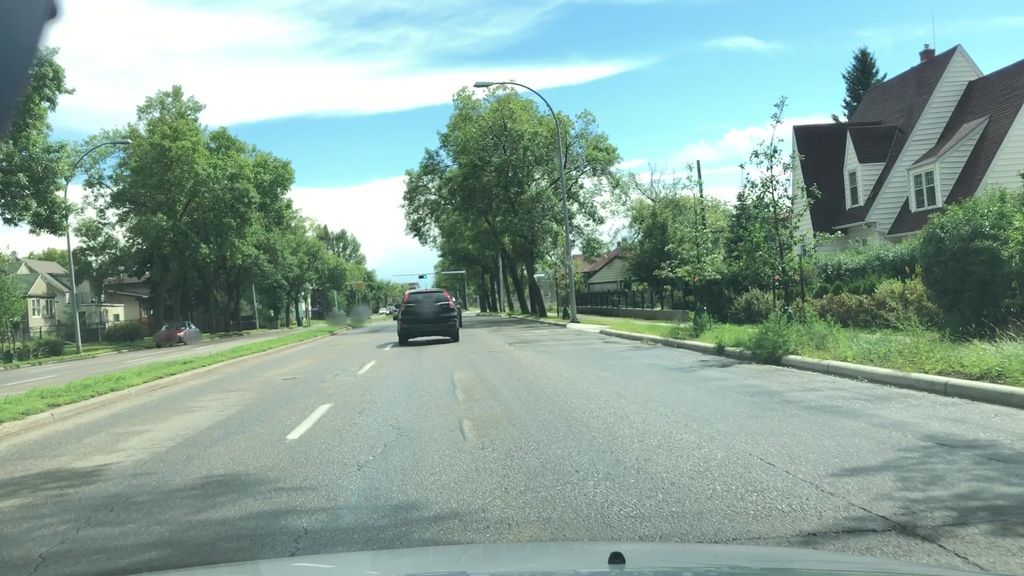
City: edmonton